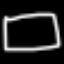
Label: octagon